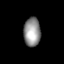
Tissue: lung
Cell type: Smooth muscle cells
Senescence score: 0.5816
Nuclear area (px): 482
Mean DAPI intensity: 143.761